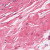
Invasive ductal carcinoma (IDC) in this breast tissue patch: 0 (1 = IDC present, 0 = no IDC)